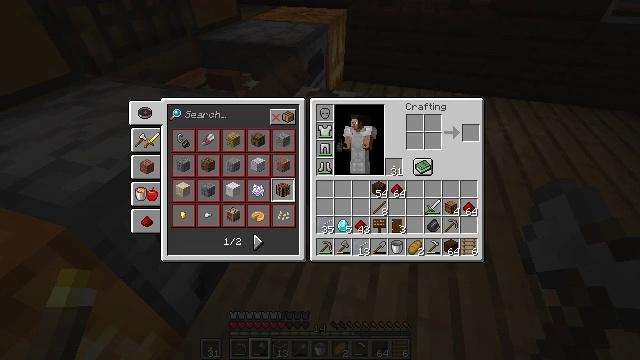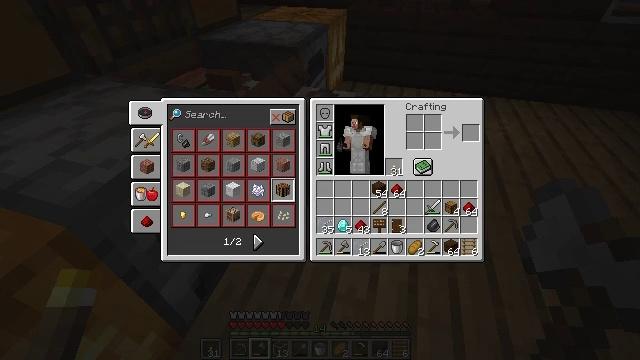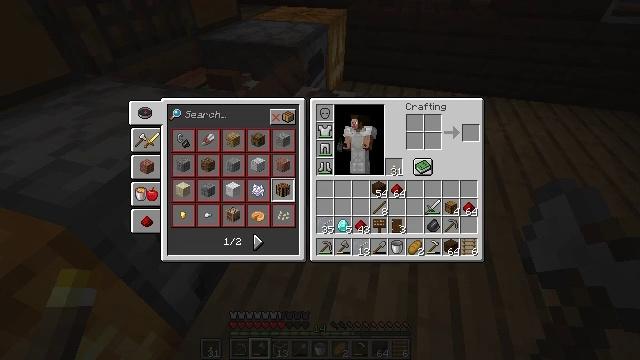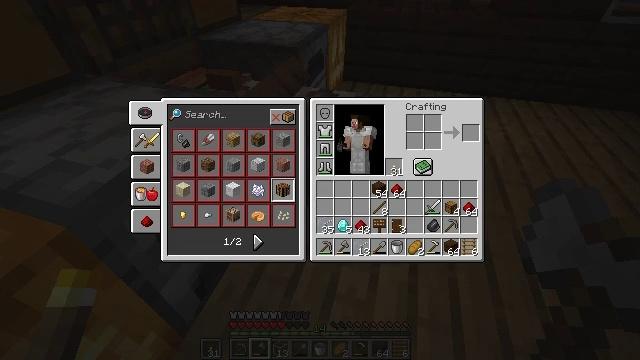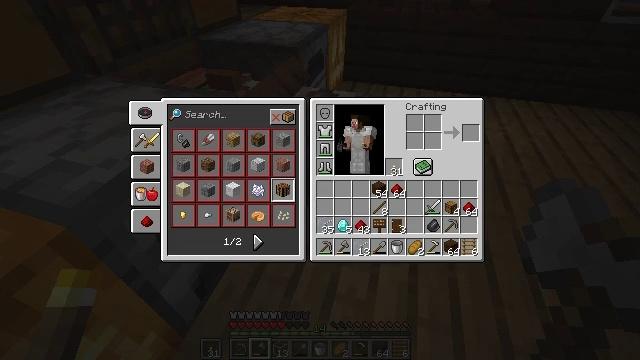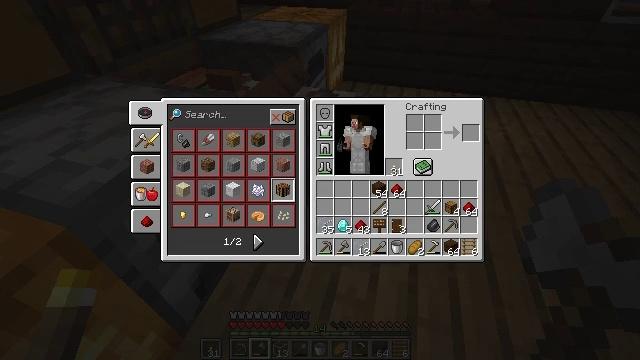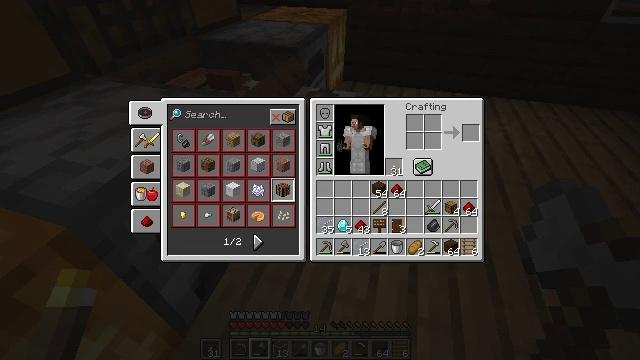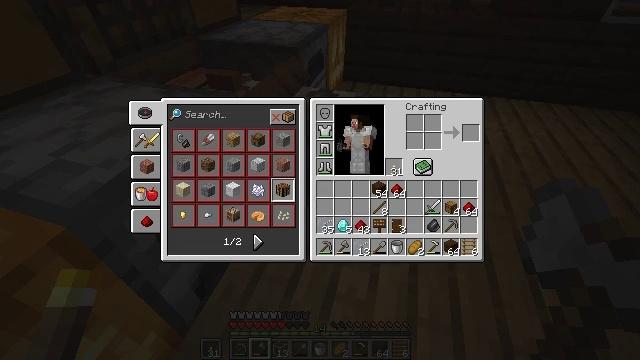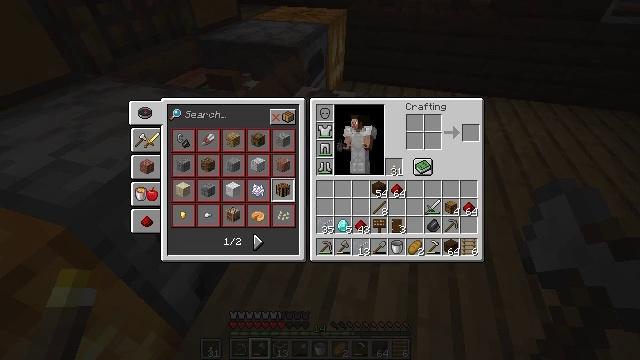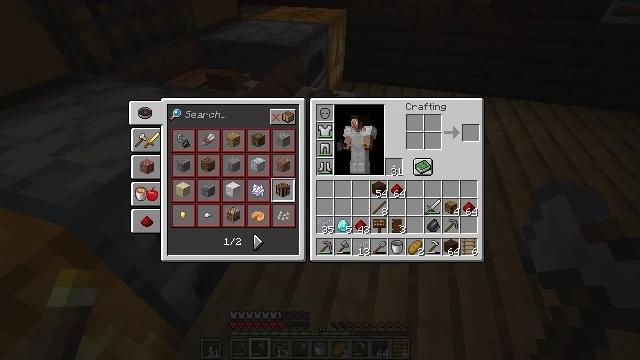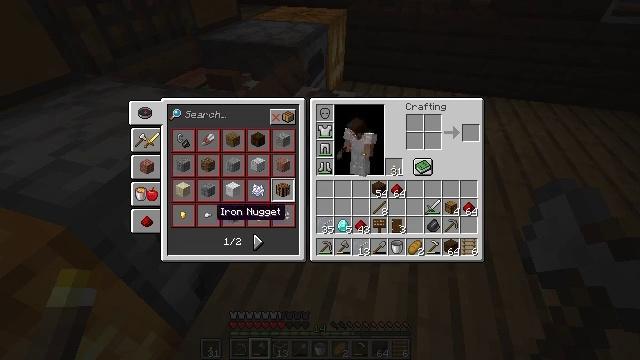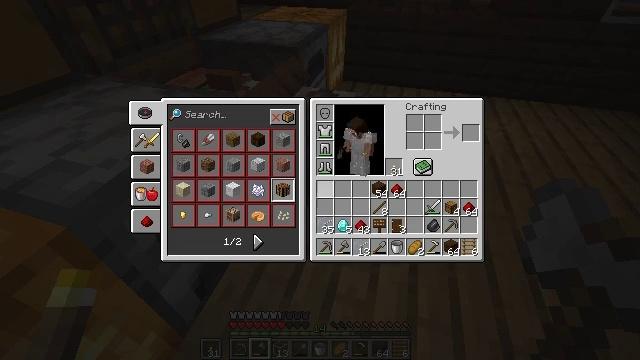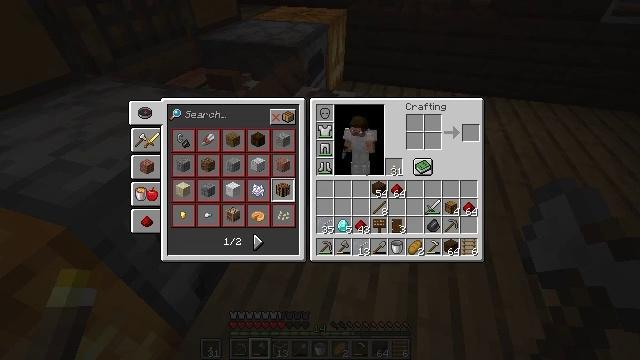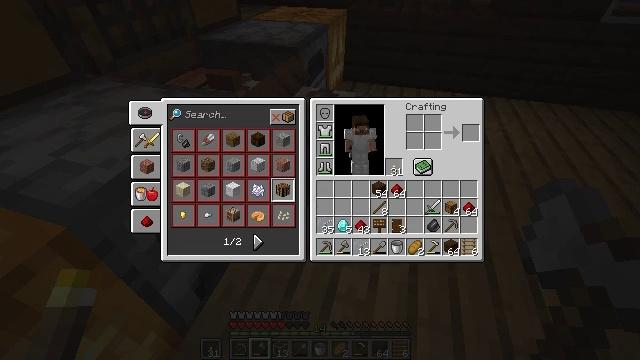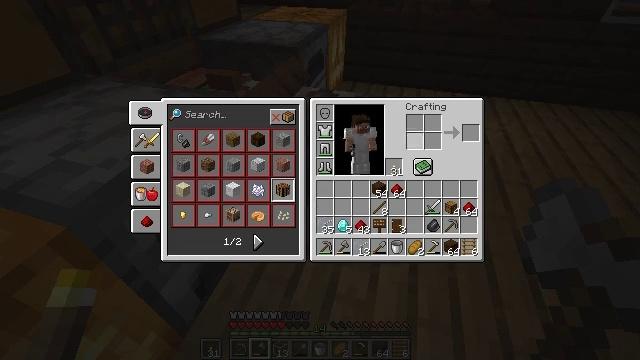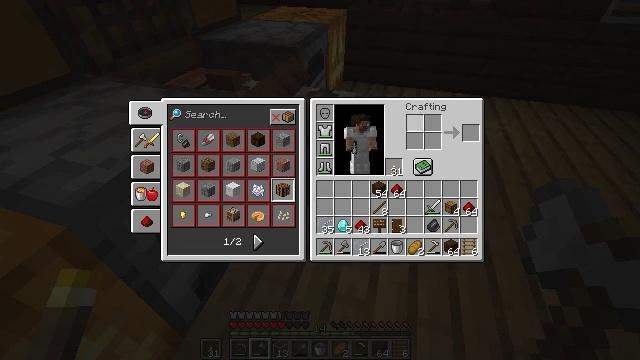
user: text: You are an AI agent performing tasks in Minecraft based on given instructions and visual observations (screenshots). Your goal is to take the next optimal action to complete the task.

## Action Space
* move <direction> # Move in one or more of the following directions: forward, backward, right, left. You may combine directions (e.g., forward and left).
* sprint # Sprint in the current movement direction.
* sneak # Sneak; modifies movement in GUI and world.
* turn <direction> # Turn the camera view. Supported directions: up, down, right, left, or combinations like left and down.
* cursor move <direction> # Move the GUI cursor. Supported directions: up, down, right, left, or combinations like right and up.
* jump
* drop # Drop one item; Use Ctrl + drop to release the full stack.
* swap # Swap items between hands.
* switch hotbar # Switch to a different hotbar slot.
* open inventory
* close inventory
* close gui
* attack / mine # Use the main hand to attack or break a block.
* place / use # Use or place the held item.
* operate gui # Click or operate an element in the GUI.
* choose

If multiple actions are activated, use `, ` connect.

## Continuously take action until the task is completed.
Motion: motion action
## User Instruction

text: Make a cobblestone wall using cobblestone.
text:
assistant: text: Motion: no_op
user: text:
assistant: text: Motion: no_op
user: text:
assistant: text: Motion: no_op
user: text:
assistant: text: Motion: no_op
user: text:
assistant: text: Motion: no_op
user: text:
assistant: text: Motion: no_op
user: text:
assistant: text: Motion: no_op
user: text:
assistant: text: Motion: no_op
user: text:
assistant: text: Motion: cursor move right
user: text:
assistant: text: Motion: cursor move right and up
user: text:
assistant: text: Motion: cursor move right and up
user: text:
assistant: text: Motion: cursor move right and up
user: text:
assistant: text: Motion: cursor move right and up
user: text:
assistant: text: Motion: cursor move right and up
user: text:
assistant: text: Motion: cursor move right and up
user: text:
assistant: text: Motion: cursor move right
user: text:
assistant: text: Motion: no_op
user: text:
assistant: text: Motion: no_op
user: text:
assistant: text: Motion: cursor move down
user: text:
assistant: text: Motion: no_op
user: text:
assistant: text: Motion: no_op
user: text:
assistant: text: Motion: no_op
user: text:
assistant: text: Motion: no_op
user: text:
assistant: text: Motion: no_op
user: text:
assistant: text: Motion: no_op
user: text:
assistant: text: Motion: no_op
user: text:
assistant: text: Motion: no_op
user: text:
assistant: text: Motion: no_op
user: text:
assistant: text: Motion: no_op
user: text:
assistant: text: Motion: no_op